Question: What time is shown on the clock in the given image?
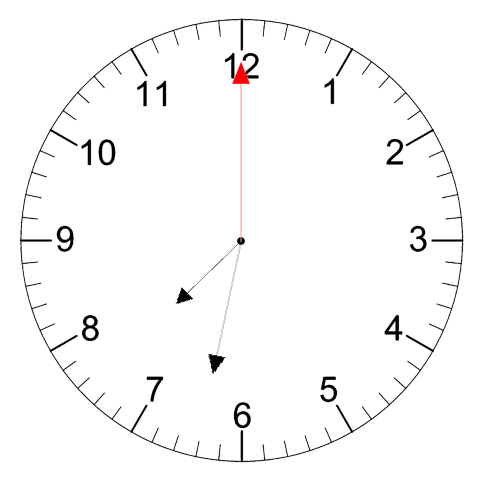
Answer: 07:32:00